Question: The problem with this is probably obvious but im struggling to see it.
I have the following XAML:
'''
<ItemsControl x:Name="contentList">
<ItemsControl.ItemTemplate>
<DataTemplate>
<Grid>
<Grid.ColumnDefinitions>
<ColumnDefinition Width="200" />
</Grid.ColumnDefinitions>
<TextBlock Text="{Binding Name}" TextWrapping="Wrap" />
<ItemsControl x:Name="imageContent" Grid.Column="1">
<ItemsControl.ItemTemplate>
<DataTemplate>
<TextBlock Text="{Binding ImageCollection.FullName}" TextWrapping="Wrap" />
</DataTemplate>
</ItemsControl.ItemTemplate>
</ItemsControl>
</Grid>
</DataTemplate>
</ItemsControl.ItemTemplate>
</ItemsControl>
'''
I've set up the itemsSource for contentList like so:
'''
contentList.ItemsSource = myObservableCollection;
'''
However when I try to do the same for imageContent, I can't seem to access it via IntelliSense.
I've tried a clean/rebuild of the Project and it's made no difference.
Do I need to access imageContent a different way?
I want to use myObservableCollection for both contentList and imageContent as it has the following structure:
- -
With an aim to produce the following UI:

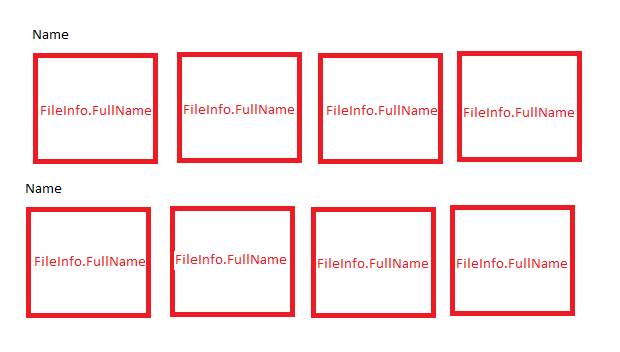
Answer: You need to define another ObservableCollection within the list objects of your outer collection. Something like this:
'''
ObservableCollection<MyObject> OuterList = new ObservableCollection<MyObject>();
//...
public class MyObject
{
public ObservableCollection<FileInfo> ImageCollection {get; set;}
public MyObject()
{
ImageCollection = new ObservableCollection<FileInfo>();
}
}
'''
Then just update your xaml like so:
'''
...
<ItemsControl x:Name="imageContent" ItemsSource="{Binding ImageCollection}">
...
'''
So this will cause each item in your outer list to hold it's own observable collection holding it's list.
Also with this change make sure you update the binding on your text block, since each item will represent a FileInfo object you can simply write this:
'''
<DataTemplate>
<TextBlock Text="{Binding FullName}" TextWrapping="Wrap" />
</DataTemplate>
'''